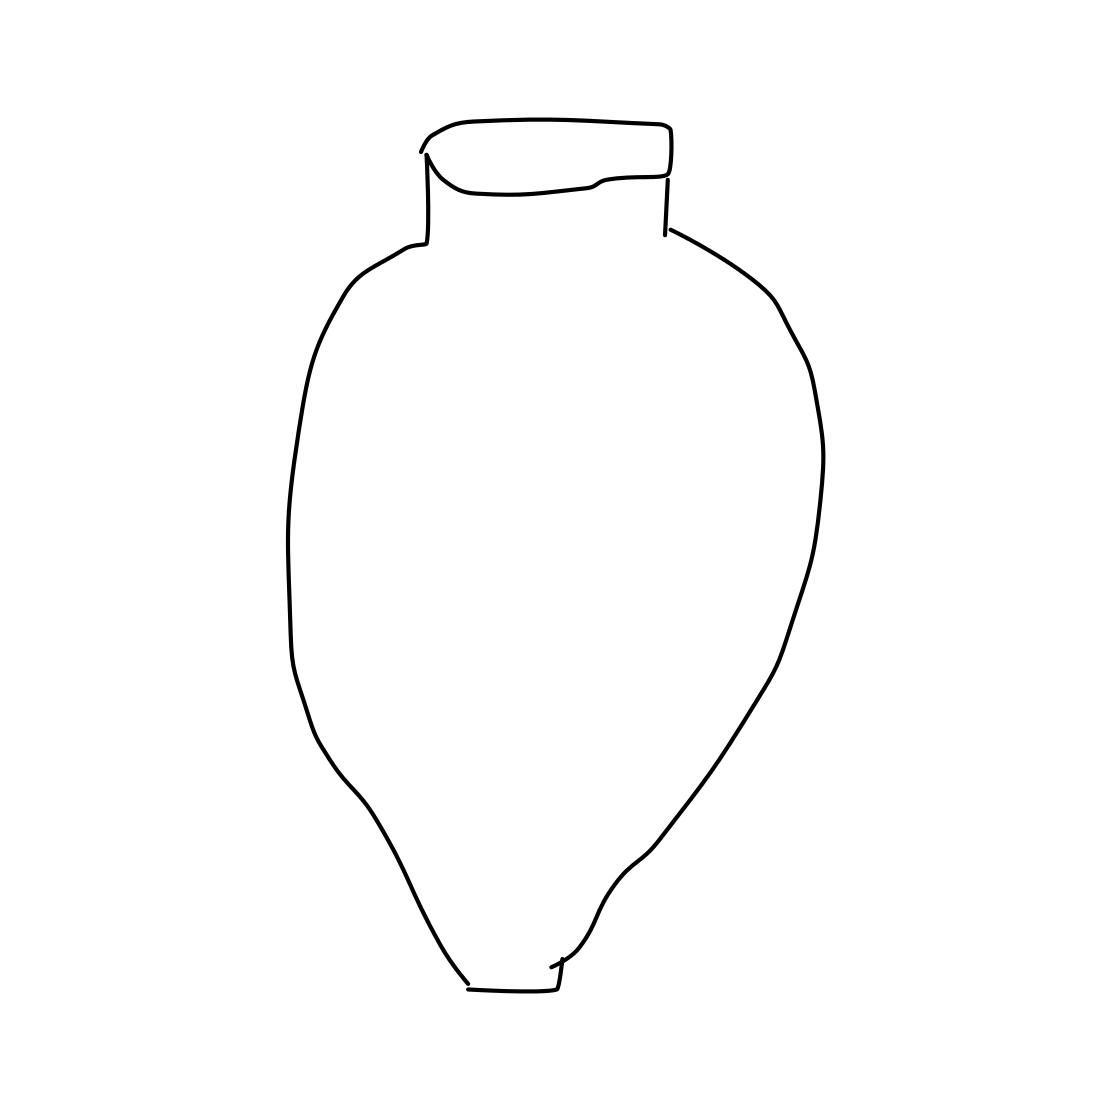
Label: vase